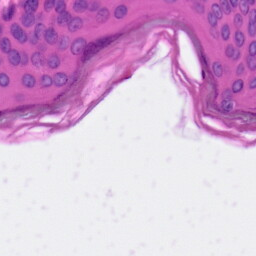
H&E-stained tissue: Skin